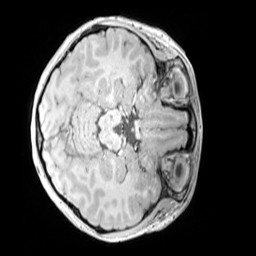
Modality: MP2RAGE
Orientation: axial
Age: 9
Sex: female
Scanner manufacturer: siemens
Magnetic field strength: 3 T
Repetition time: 4 s
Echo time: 0.00303 s